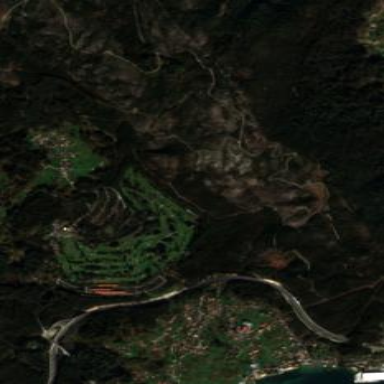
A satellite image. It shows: Golf course.